Aerial crown-view tile of a tropical tree (Barro Colorado Island, Panama), acquired 20250715:
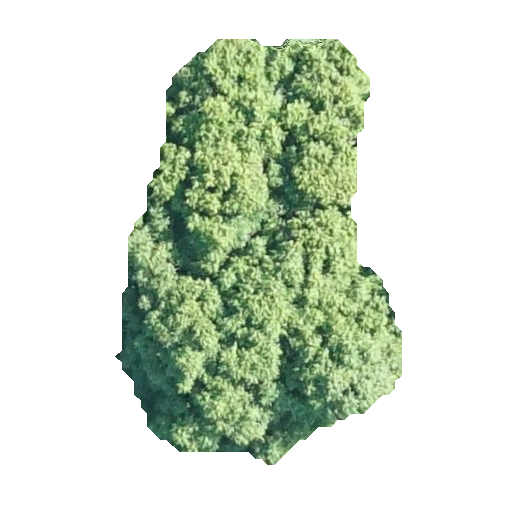
Species: Tachigali panamensis
GBIF accepted scientific name: Tachigali panamensis
Crown area: 132.037 m²